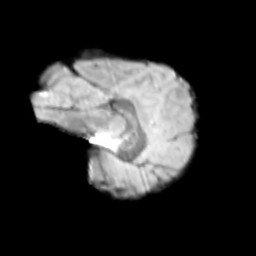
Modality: T2w
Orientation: sagittal
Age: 9
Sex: female
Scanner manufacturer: siemens
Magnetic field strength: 3 T
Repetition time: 3.8 s
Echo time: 0.07 s